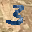
Label: 3